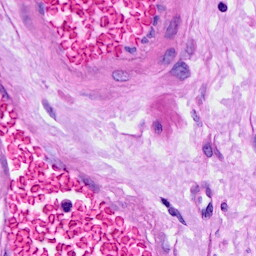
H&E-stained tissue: Ovarian